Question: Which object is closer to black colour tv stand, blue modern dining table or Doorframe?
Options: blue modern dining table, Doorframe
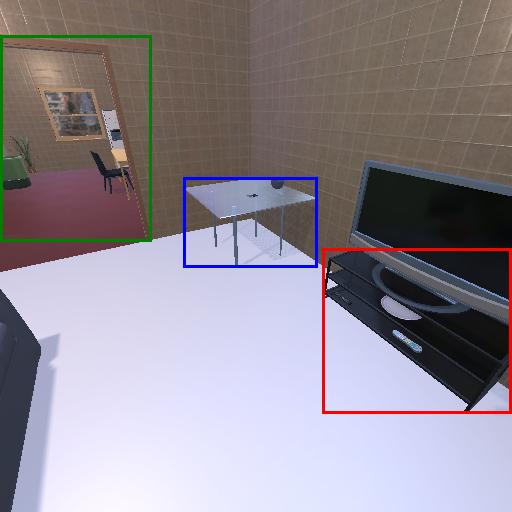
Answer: blue modern dining table